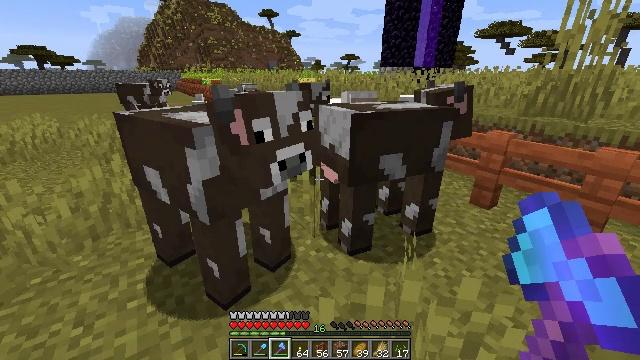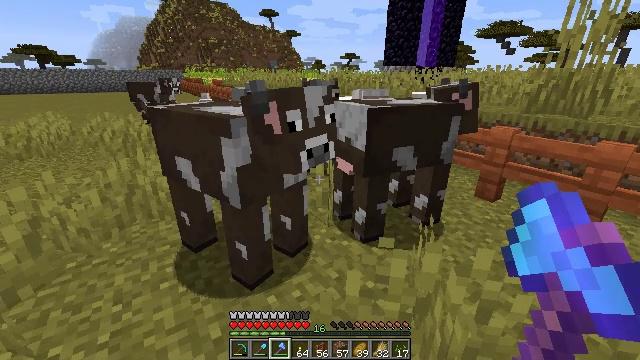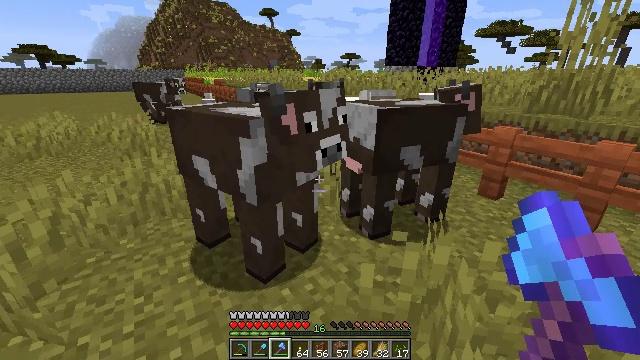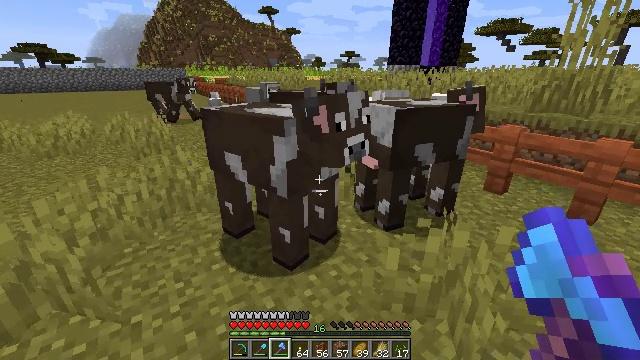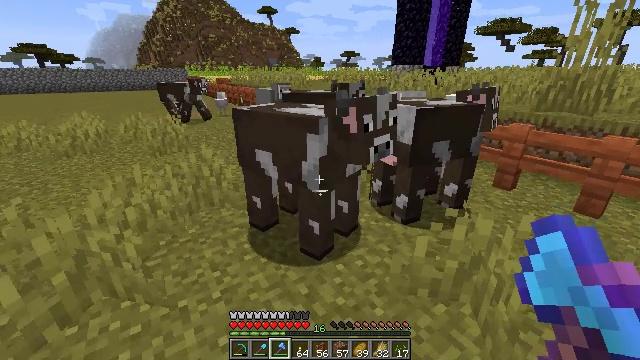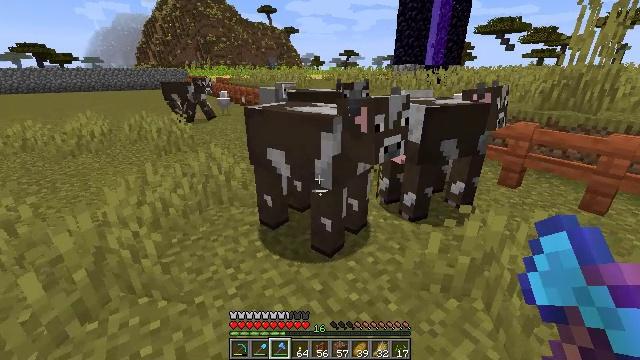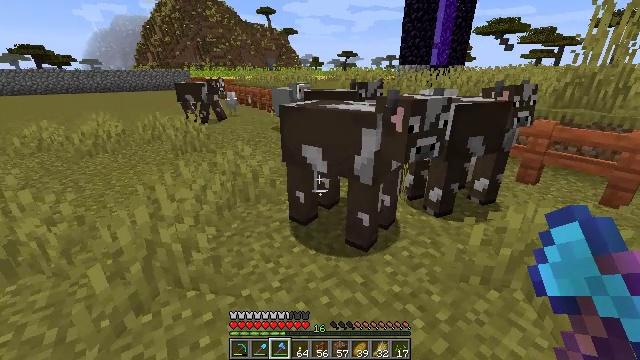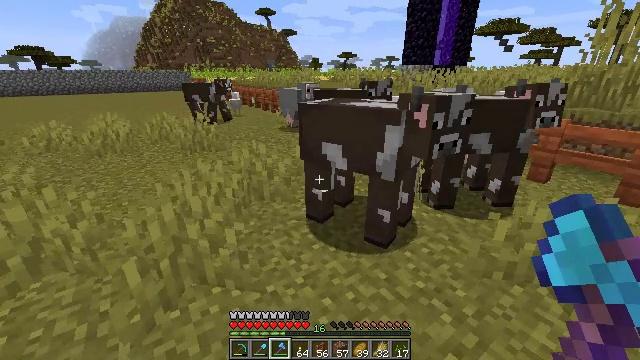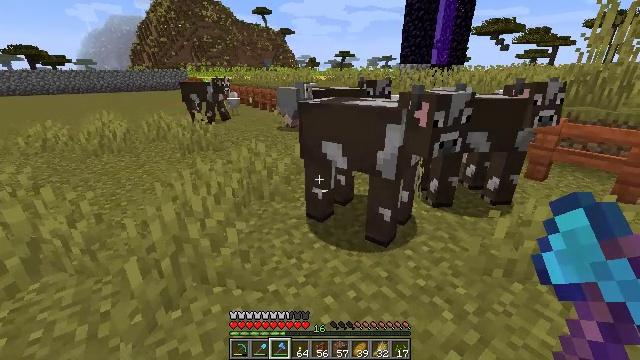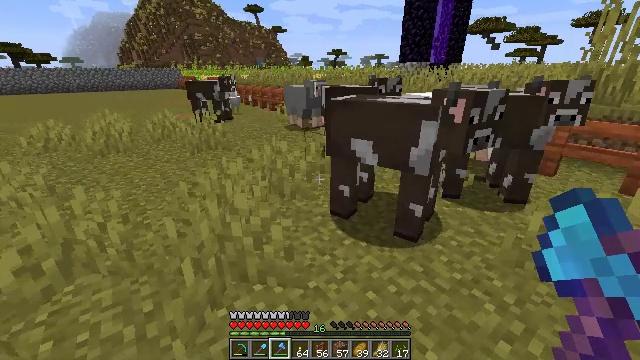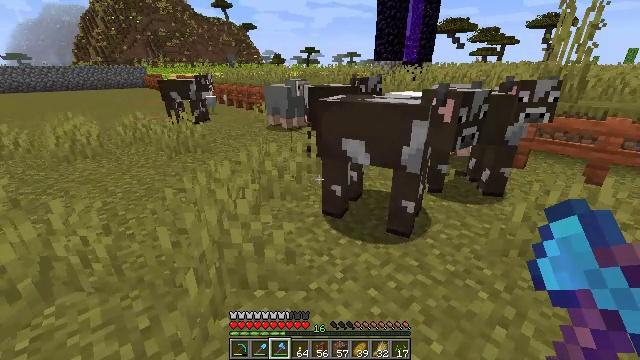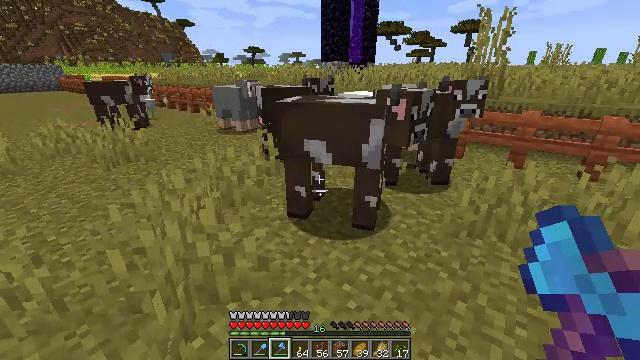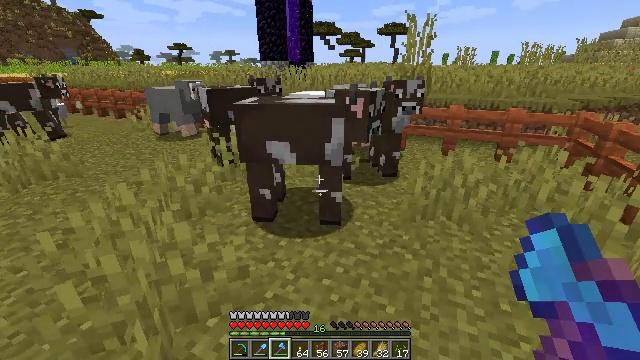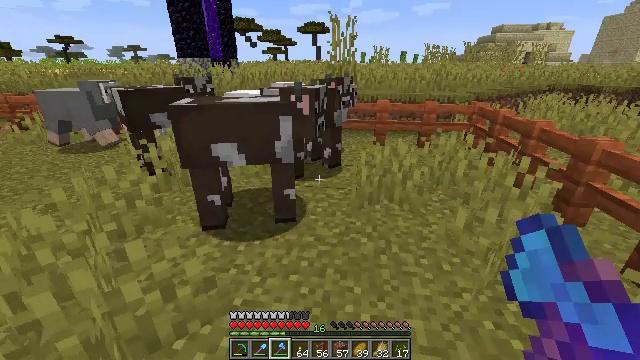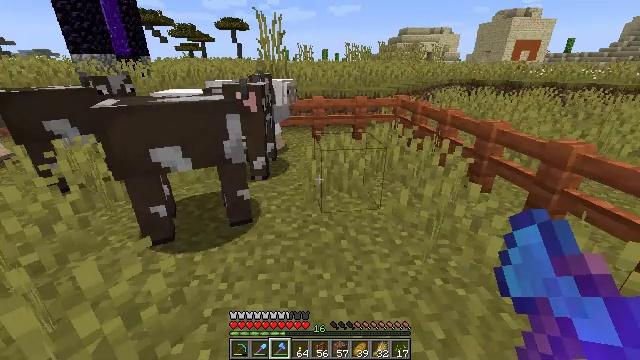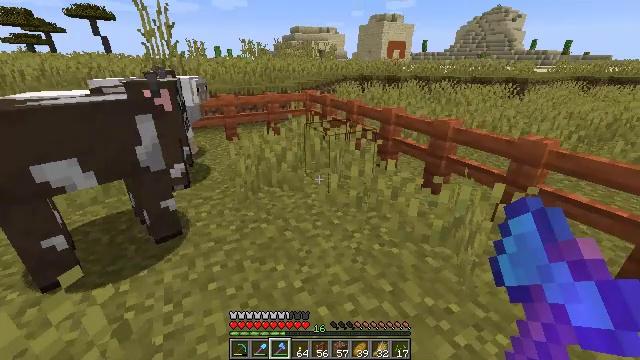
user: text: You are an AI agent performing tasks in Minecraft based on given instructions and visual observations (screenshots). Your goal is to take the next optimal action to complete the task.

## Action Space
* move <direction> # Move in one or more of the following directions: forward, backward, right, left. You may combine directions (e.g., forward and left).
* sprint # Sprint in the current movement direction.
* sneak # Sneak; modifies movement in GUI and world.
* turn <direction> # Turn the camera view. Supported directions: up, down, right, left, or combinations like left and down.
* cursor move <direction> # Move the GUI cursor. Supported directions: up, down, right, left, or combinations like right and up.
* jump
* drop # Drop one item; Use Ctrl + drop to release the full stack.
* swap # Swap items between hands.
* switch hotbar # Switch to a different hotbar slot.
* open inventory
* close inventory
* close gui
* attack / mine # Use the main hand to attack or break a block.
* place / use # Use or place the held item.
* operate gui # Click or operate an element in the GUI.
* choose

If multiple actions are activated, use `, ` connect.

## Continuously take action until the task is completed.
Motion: motion action
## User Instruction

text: Attack the acacia fence to break it.
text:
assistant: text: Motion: move back and move left
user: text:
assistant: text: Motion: move back and move left
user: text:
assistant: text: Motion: move back and move left
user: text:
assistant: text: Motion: move left
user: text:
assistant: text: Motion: move left
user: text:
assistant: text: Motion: move left
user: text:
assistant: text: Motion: move left
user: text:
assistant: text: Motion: move left
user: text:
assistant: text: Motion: move left, turn right
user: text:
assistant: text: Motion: move left, turn right
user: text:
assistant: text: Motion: move left, turn right
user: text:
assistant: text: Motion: move left, turn right
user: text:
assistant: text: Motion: move left, turn right
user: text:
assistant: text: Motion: move left, turn right
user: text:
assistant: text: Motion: move left, turn right
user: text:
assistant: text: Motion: move back and move left, turn right
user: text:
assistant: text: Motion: move back and move left, turn right
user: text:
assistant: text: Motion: move back and move right, turn right
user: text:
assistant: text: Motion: move back and move right, turn right
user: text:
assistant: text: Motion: move back and move right, turn right
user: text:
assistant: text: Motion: move back and move right
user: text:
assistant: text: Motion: move back and move right
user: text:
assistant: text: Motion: move back and move right
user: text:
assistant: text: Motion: move back and move right
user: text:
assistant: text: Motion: move back and move right
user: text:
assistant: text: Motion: move right
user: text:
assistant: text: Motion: move right
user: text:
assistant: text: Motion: move right
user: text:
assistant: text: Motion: move right
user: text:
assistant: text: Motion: move right